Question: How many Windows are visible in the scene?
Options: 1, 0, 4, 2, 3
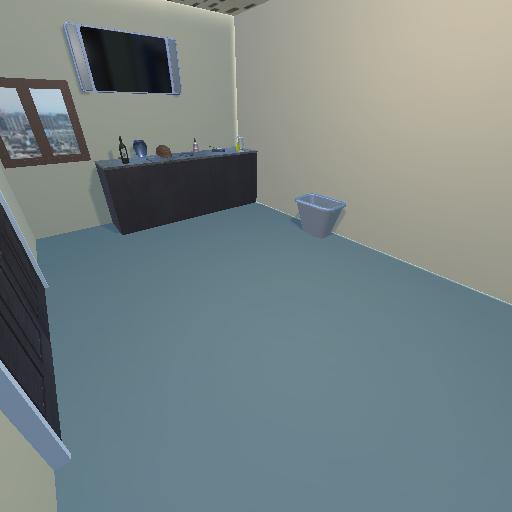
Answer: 1